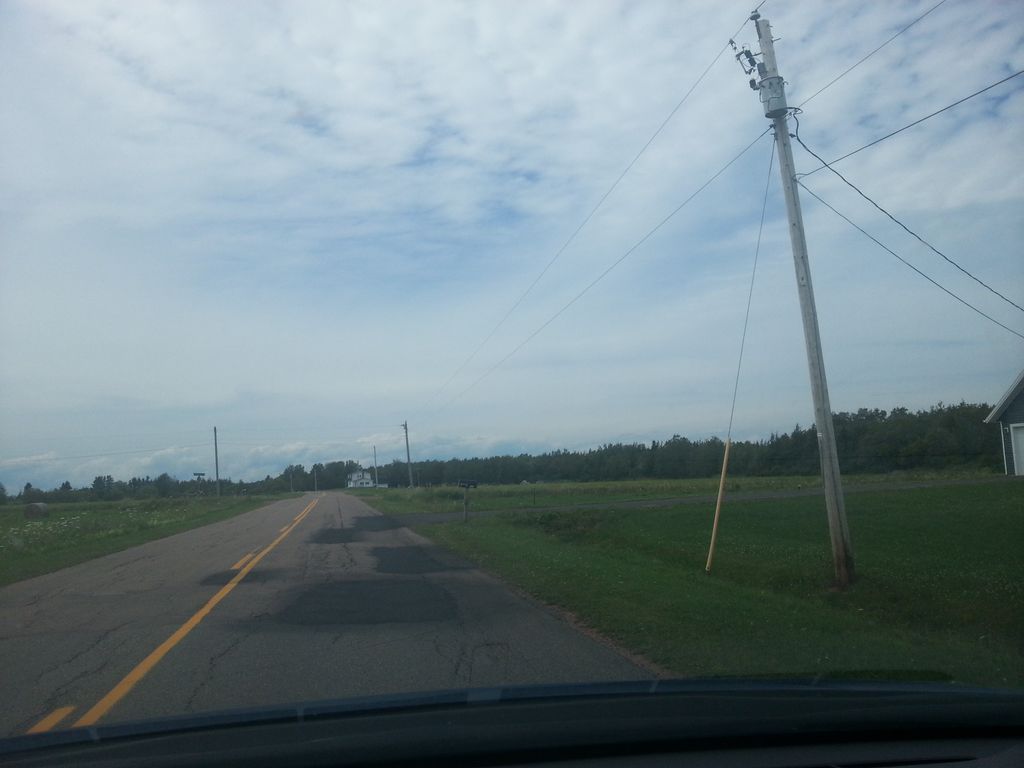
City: charlottetown